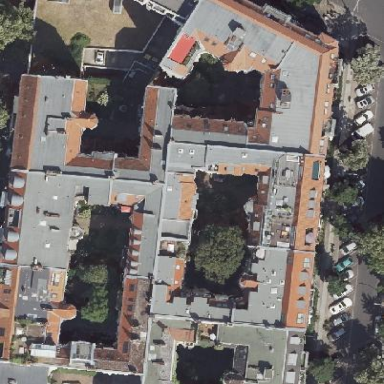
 featuring roof made of roof tiles in double saltbox shape."